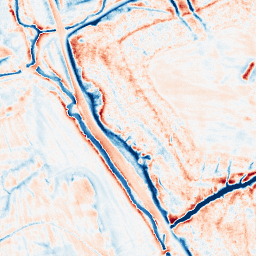
Category: edge_preserving
Decomposition family: anisotropic_diffusion
Decomposition parameters: iterations: 50
kappa: 10
gamma: 0.15
Upsampling method: sinc_hamming
Upsampling parameters: scale: 4
kernel_size: 16
Upsampling scale: 4